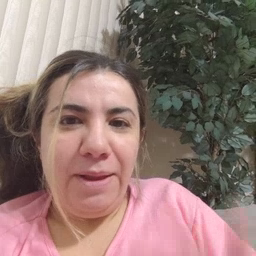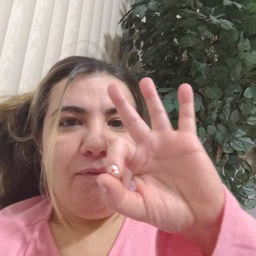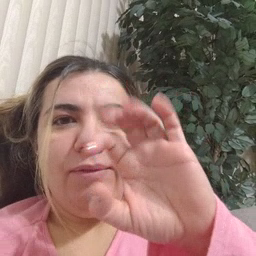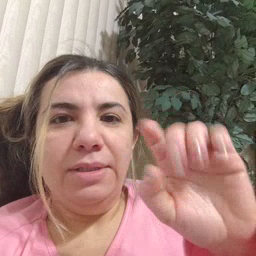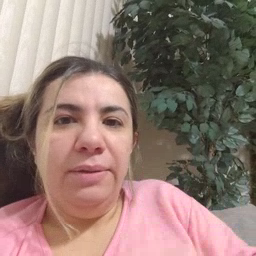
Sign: feet